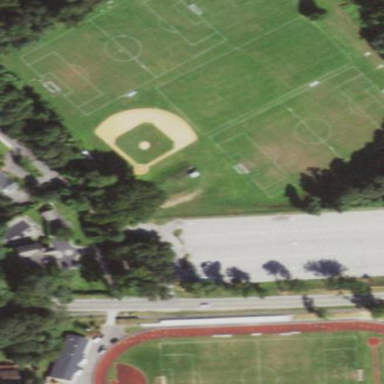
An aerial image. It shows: Baseball pitch for leisure land activities.